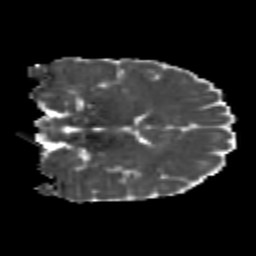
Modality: MD
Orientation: coronal
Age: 21
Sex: male
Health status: healthy
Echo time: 0.074 s